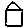
Label: house